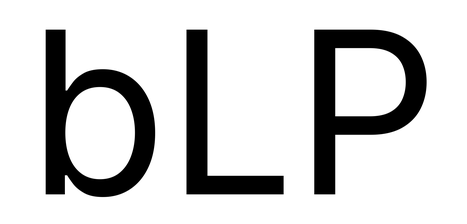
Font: Inter_Regular